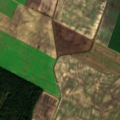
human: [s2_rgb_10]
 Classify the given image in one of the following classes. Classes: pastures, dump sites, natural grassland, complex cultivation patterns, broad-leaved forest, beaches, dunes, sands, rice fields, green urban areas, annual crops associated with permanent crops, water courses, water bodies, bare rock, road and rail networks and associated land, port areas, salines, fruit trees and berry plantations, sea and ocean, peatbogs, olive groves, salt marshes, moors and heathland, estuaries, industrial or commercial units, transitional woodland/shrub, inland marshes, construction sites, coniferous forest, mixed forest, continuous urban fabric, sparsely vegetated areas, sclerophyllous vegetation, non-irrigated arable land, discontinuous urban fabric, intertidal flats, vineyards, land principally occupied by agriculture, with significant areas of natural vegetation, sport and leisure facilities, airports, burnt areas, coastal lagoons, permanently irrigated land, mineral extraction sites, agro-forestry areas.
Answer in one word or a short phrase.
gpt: non-irrigated arable land, broad-leaved forest